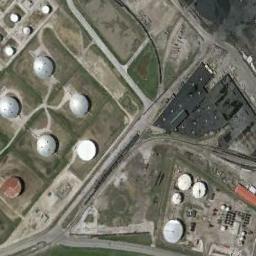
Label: storage_tank